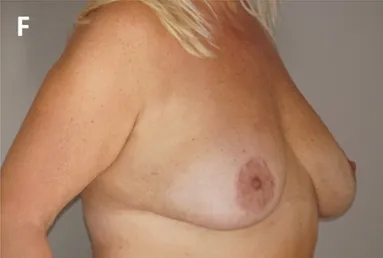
Preoperative and postoperative views. And right oblique view.
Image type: medical_photograph (other_medical_photograph)